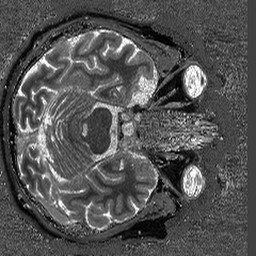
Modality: T1map
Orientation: axial
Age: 72
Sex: male
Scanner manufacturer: siemens
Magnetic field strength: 3 T
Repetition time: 5 s
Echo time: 0.00298 s